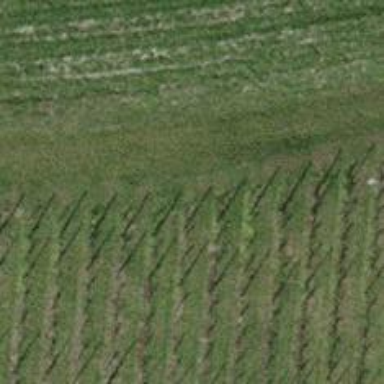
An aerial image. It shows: Grass track with grade 5 tracktype.